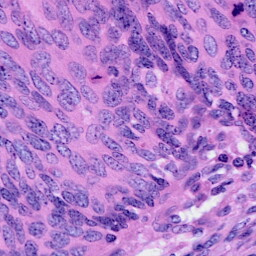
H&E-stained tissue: Cervix